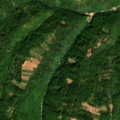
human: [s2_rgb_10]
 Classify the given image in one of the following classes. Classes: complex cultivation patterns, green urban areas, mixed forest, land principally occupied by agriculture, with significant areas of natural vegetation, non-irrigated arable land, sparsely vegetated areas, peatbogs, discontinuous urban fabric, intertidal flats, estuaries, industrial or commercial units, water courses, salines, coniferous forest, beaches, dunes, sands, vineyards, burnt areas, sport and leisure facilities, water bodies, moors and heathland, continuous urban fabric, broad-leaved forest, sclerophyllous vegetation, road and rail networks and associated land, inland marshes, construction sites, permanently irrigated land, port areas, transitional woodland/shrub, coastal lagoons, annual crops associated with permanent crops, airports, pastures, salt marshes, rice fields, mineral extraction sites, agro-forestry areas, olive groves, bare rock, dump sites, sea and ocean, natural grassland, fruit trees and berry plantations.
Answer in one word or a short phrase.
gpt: land principally occupied by agriculture, with significant areas of natural vegetation, broad-leaved forest, transitional woodland/shrub